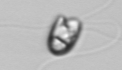
Label: flagellate_morphotype1